【题型】填空题　【知识点】解析几何　【难度】easy
已知双曲线 \(x^2-\frac{y^2}{3}=1\) 的左、右焦点分别为 \(F_1\)、\(F_2\)，双曲线上的点 \(P\) 在第一象限，且 \(PF_2\) 与双曲线的一条渐近线平行，则 \(\triangle PF_1F_2\) 的面积为 \underline{\ \ \ \ \ \ \ \ }.

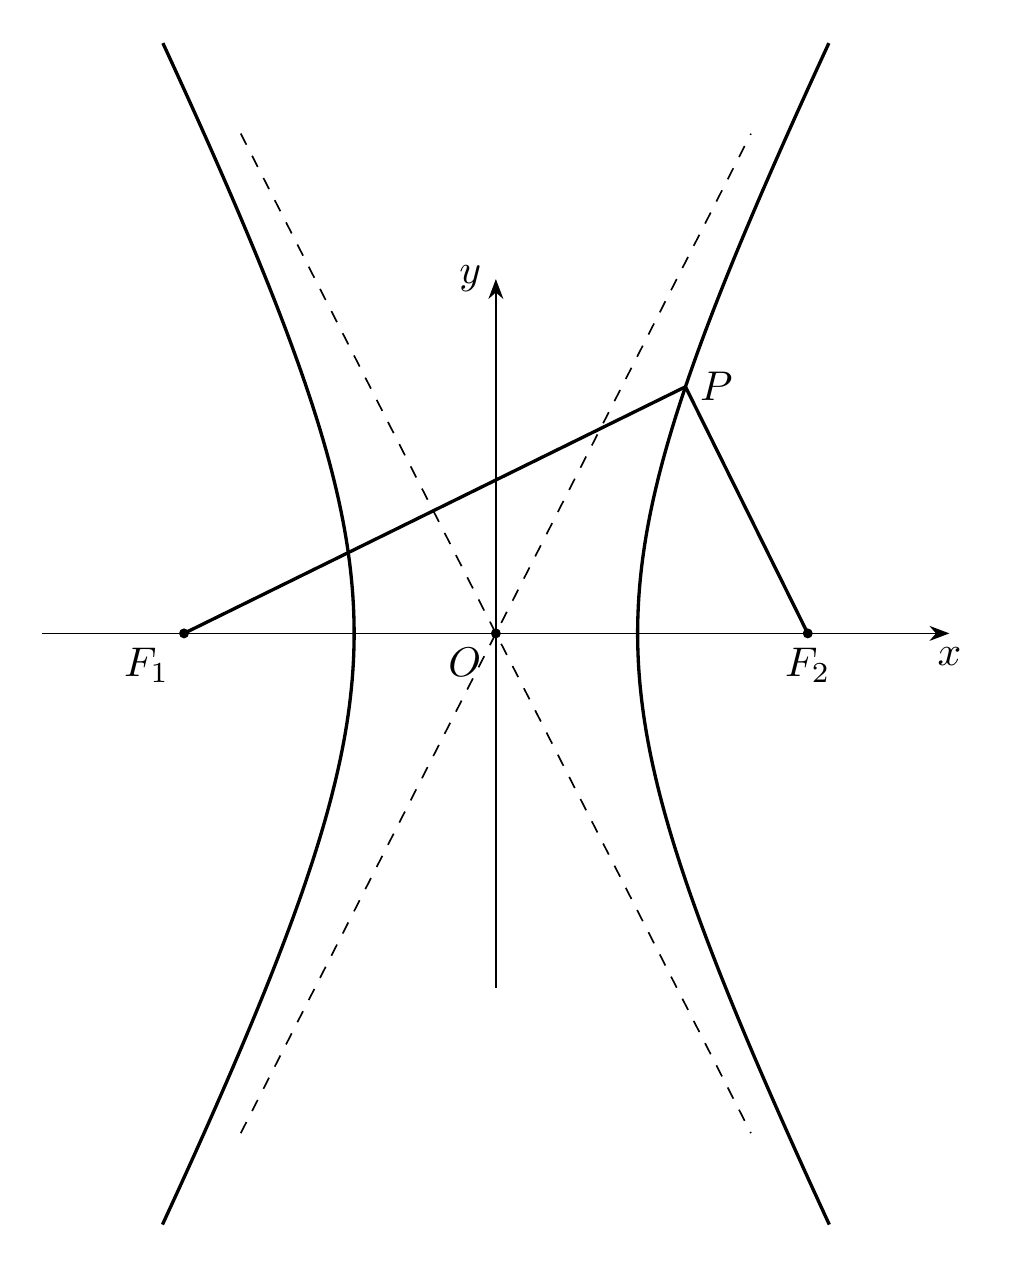
【解答】
\textbf{【答案】} \(\displaystyle \frac{3\sqrt{3}}{2}\)

\noindent
\textbf{【分析】} 根据题意先求出直线 \(PF_2\) 的方程，再与双曲线方程联立求出点 \(P\) 的坐标，即可根据三角形的面积公式求出 \(\triangle PF_1F_2\) 的面积.

\noindent
\textbf{【详解】} 双曲线 \(x^2-\frac{y^2}{3}=1\) 的焦点 \(F_1(-2,0),F_2(2,0)\)，渐近线方程为 \(y=\pm\sqrt{3}x\)，

依题意，直线 \(PF_2\) 的方程为 \(y=-\sqrt{3}(x-2)\)，

由
\[
\begin{cases}
y=-\sqrt{3}(x-2) \\
3x^2-y^2=3
\end{cases}
\]
解得 \(x=\frac{5}{4},y=\frac{3\sqrt{3}}{4}\)，则点 \(P\) 的坐标为 \(\left(\frac{5}{4},\frac{3\sqrt{3}}{4}\right)\)，

所以 \(\triangle PF_1F_2\) 的面积为 \(\frac{1}{2}\times 4\times \frac{3\sqrt{3}}{4}=\frac{3\sqrt{3}}{2}\).

故答案为：\(\displaystyle \frac{3\sqrt{3}}{2}\).